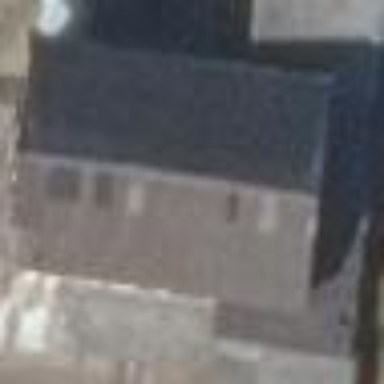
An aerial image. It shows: Building with flat grey roof.